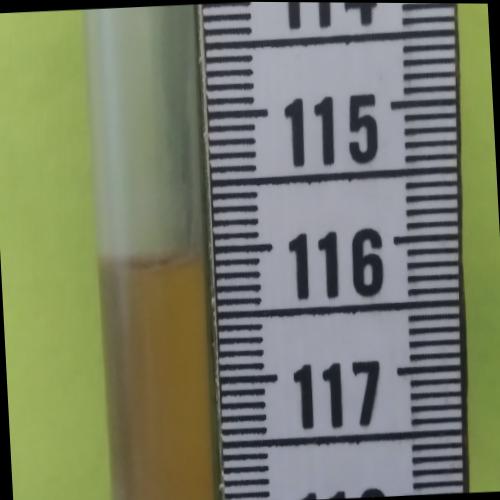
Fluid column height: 116.1 cm